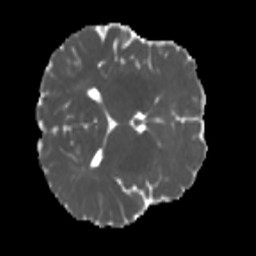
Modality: MD
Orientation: axial
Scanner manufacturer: siemens
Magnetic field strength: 3 T
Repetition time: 4 s
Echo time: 0.0594 s